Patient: sex M, age 73
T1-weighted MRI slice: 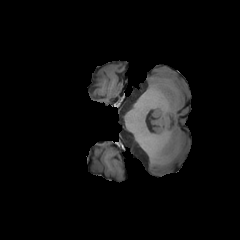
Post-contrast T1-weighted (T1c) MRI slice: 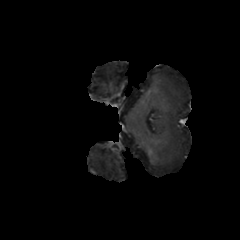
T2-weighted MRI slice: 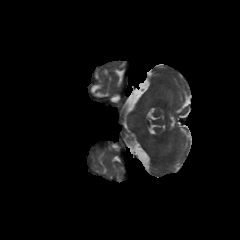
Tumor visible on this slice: no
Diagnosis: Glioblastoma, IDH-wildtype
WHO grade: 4